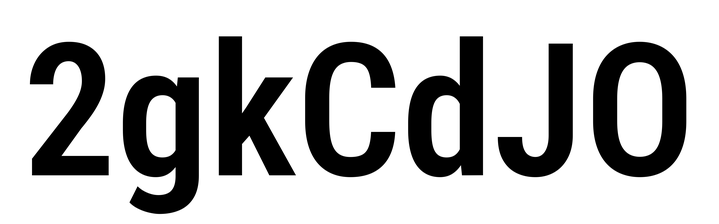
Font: Roboto_Condensed_SemiBold